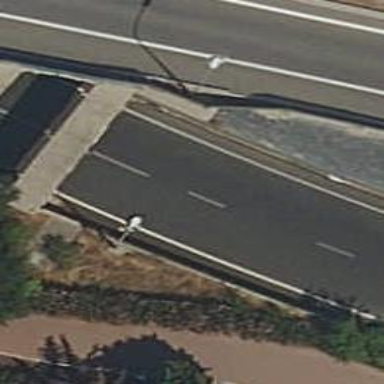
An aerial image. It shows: Tunnel under motorway link.